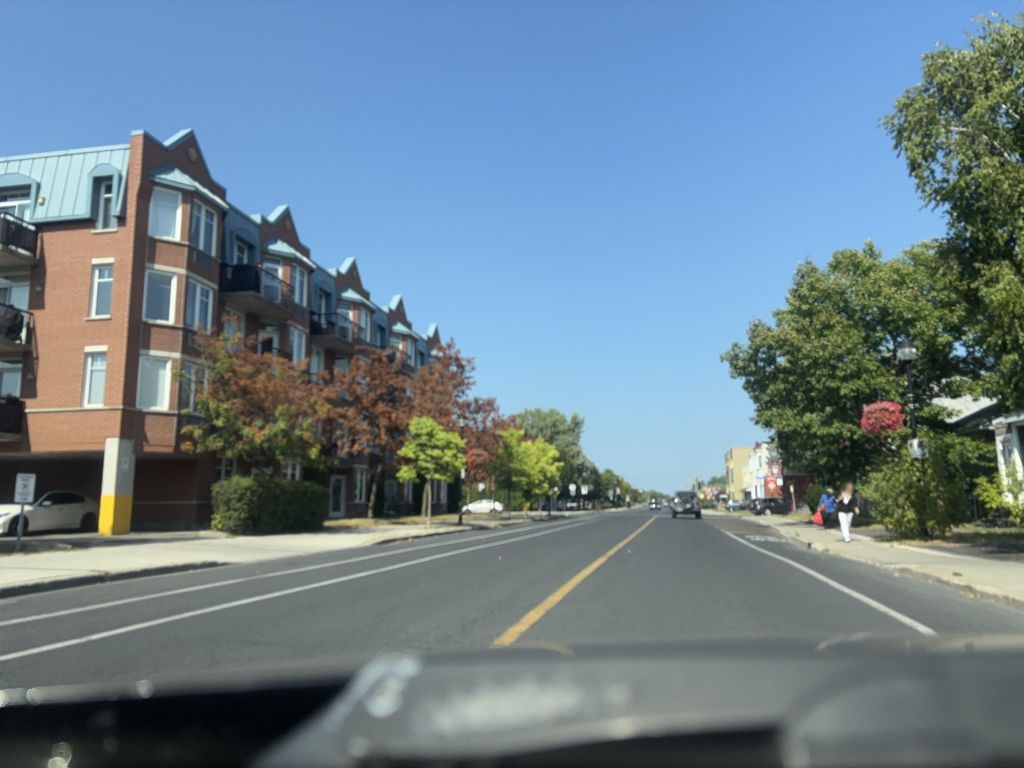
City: montreal